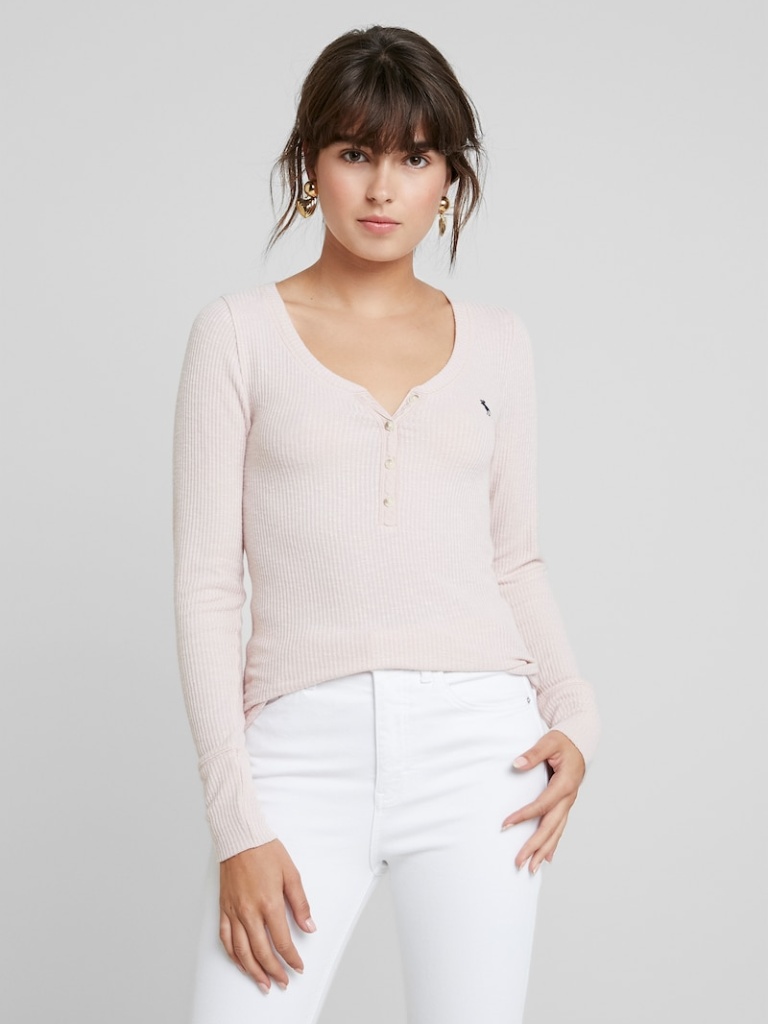
cotton tight a long-sleeved with the sleeves down hip length French Tucked button henley